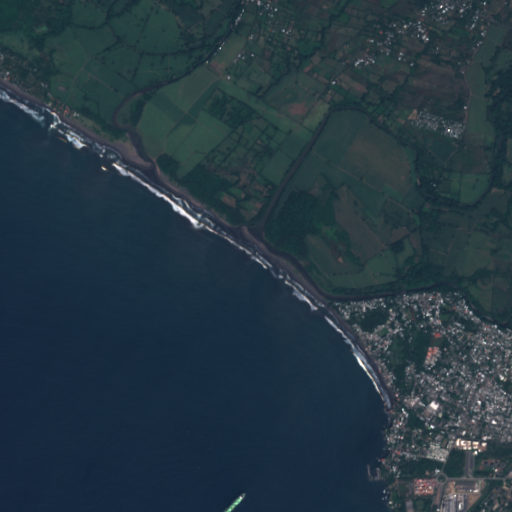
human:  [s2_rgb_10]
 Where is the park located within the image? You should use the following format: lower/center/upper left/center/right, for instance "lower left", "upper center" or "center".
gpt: The park is located in the lower right of the image.
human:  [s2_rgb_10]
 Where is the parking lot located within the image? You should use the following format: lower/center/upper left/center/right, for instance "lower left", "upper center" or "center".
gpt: The parking lot is located in the lower right of the image.
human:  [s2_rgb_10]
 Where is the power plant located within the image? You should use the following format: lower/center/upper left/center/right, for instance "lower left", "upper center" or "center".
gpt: The power plant is located in the lower right of the image.
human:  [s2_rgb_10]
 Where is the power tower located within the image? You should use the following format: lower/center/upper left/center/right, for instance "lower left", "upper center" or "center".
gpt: The power tower is located in the lower right of the image.
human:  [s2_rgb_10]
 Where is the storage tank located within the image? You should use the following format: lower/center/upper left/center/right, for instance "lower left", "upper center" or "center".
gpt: The storage tank is located in the lower right of the image.
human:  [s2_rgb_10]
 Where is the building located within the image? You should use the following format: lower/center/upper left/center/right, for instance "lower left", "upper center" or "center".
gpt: There is no building in the image.